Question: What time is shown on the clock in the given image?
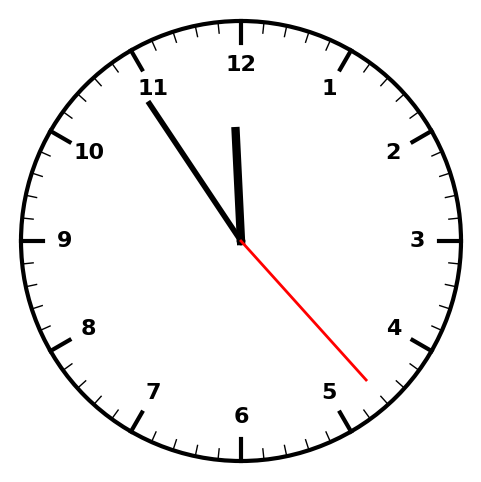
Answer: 11:54:23